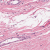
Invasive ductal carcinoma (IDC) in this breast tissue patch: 0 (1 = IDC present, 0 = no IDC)